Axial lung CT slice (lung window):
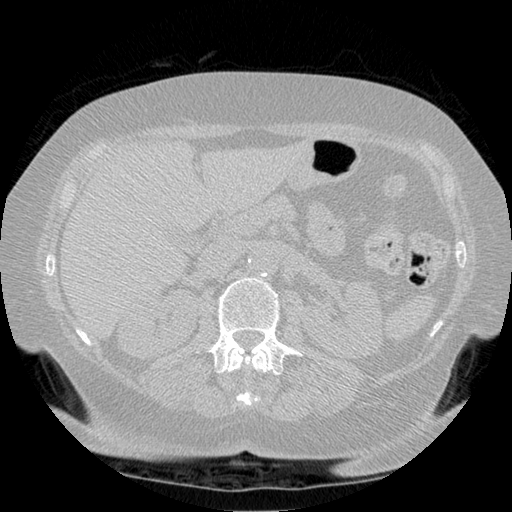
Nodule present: no